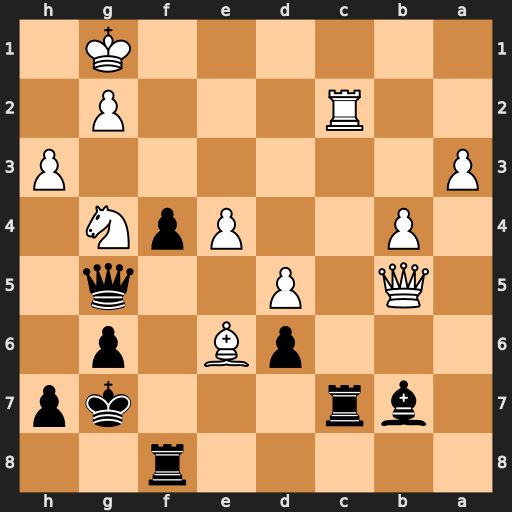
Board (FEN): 5r2/1br3kp/3pB1p1/1Q1P2q1/1P2PpN1/P6P/2R3P1/6K1
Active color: b
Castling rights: -
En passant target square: -
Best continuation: Rxc2 Qxb7+ Kh8